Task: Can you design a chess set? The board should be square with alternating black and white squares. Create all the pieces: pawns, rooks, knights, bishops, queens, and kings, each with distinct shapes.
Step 4334:
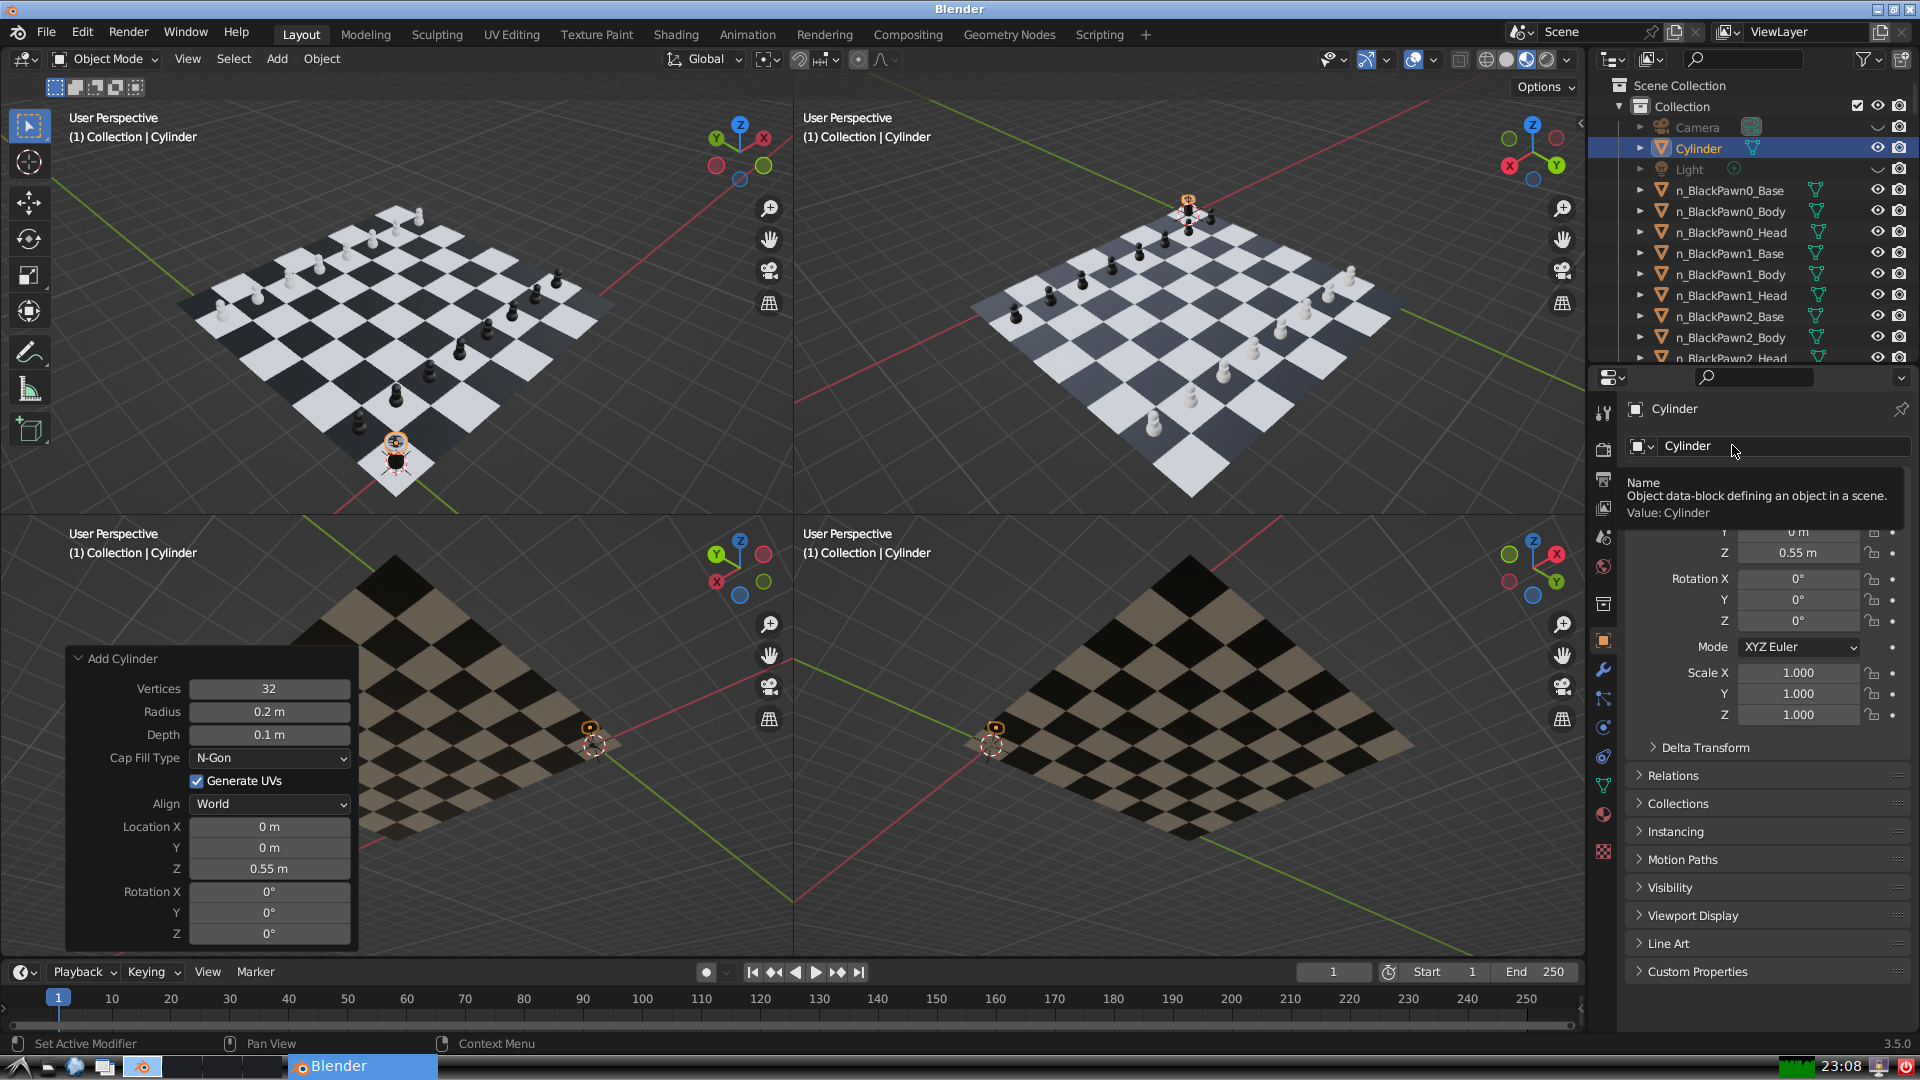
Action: click: no